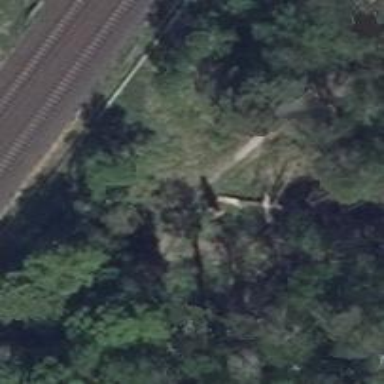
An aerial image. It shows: Culvert tunnel.